Field crop: tomato
Growth stage: 1
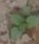
Species: solanum